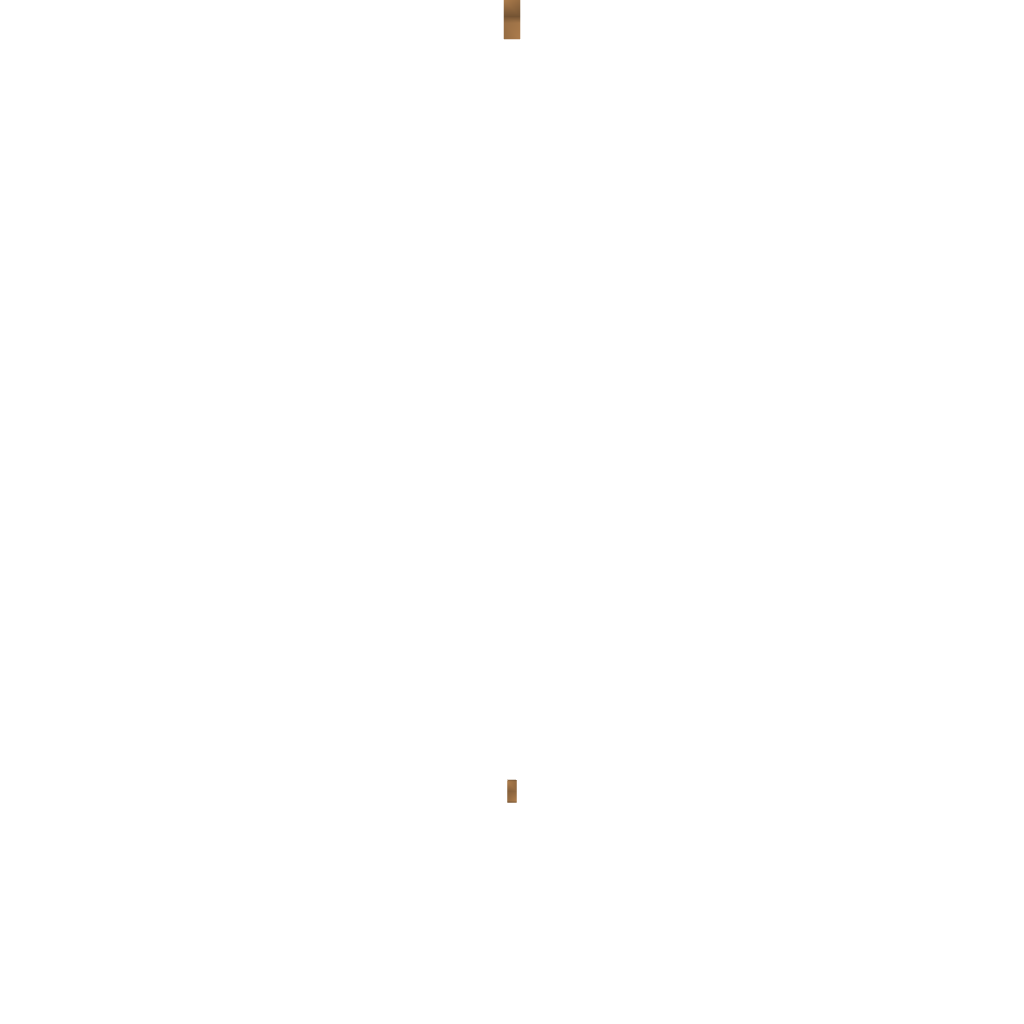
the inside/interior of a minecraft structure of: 16 Bit Majora's Mask